Question:
I have below table in Excel. I want to display appropriate value in "" from table. User can only change value of and .
I am using =IF(AND(),) statement but it is way too long. Can you suggest me any other formula that I can use. I have tried VLOOKUP but it didn't work.
Can I use INDEX and MATCH together?
Can you guide me on that?
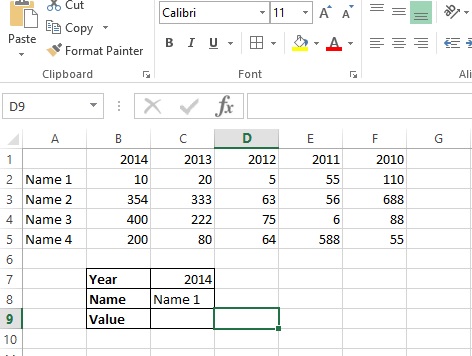
Answer: Probably better on superuser.com but the best way to do this is to learn to use index and match functions.
'''
=index($B$2:$F$5,match(c8,$a$2:$a$5,0),match(c7,$B$1:$F$1,0))
'''
Index takes an array and the row and column index you want.
Match returns which cell the value is in an array.
So match(c8...) returns 1 since it is the first value in the array.
After the matches are done it becomes
'''
=index($B$2:$F$5,1,1)
'''
Which means take the first row and first column of that array.